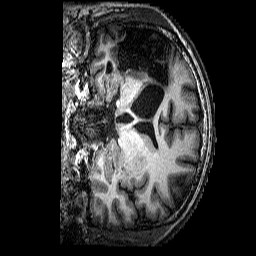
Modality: T1w
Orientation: coronal
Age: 50
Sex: male
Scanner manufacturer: siemens
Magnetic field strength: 3 T
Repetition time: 2.25 s
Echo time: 0.00452 s